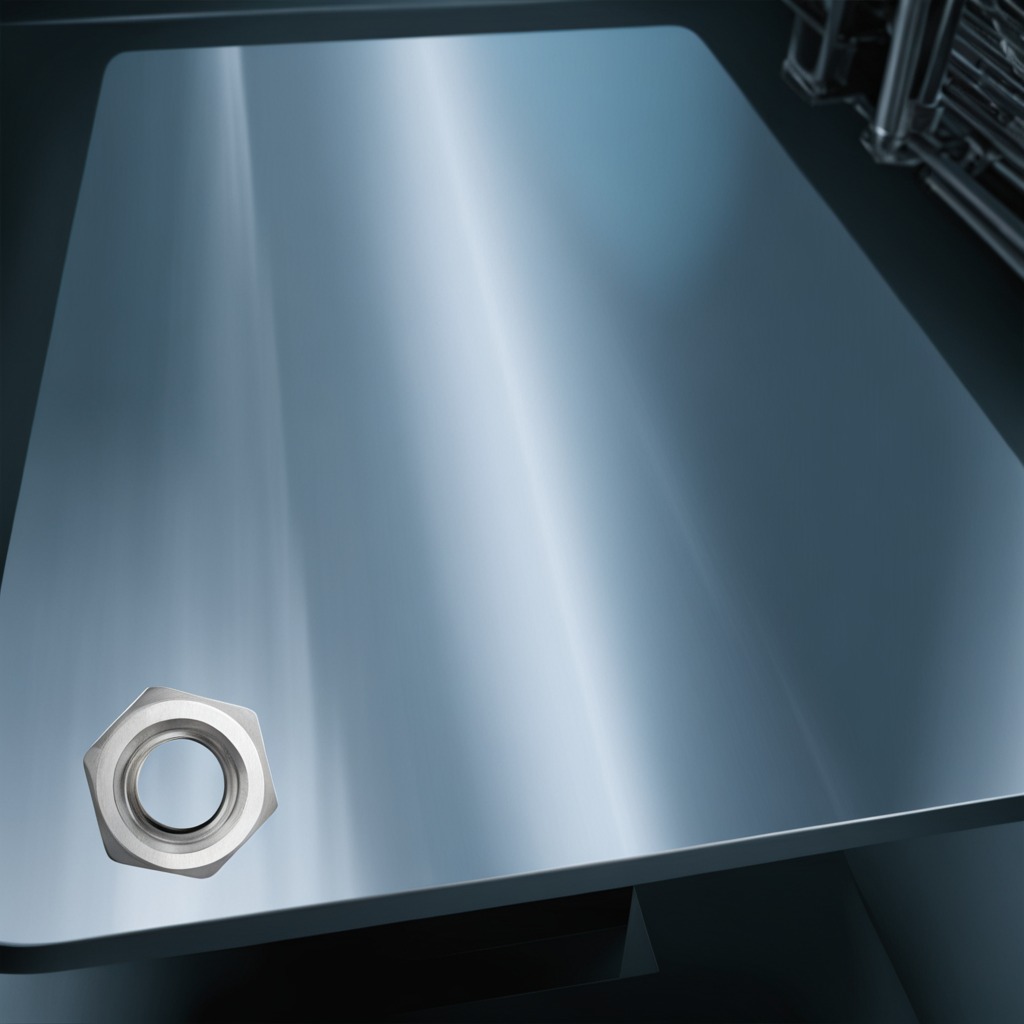
A metal nut is lying on the metal table in a machine shop under fluorescent lights.